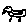
Label: bird